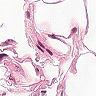
Metastatic tissue present: no